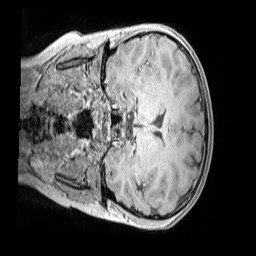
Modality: MP2RAGE
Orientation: coronal
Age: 11
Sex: male
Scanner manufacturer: siemens
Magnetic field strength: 3 T
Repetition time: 4 s
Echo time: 0.00299 s